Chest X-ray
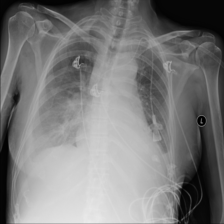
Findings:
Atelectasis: negative
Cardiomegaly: negative
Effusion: negative
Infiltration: negative
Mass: negative
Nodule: negative
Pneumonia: negative
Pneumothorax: negative
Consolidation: negative
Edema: negative
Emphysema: negative
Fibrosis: negative
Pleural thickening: negative
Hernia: negative